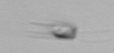
Label: Calciopappus